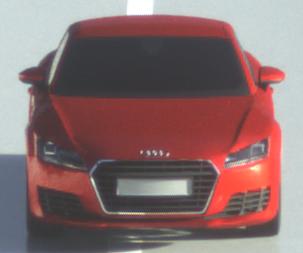
Make: Audi
Model: TT Coupé 1.8 TFSI
Detailed model: TT (8S) Coupé
Model produced from: 2015/08
Model produced until: 2018/06
Doors: 3
Color: red
Road condition: wet road
Daytime: sunrise or sunset
Contrast: medium contrast